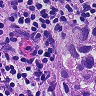
Metastatic tissue present: no